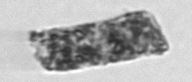
Label: fecal_pellet